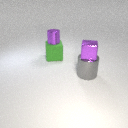
small purple metal cylinder to the left of small purple metal cube